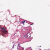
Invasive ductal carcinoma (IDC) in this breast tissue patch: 0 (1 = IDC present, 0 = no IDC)